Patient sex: M
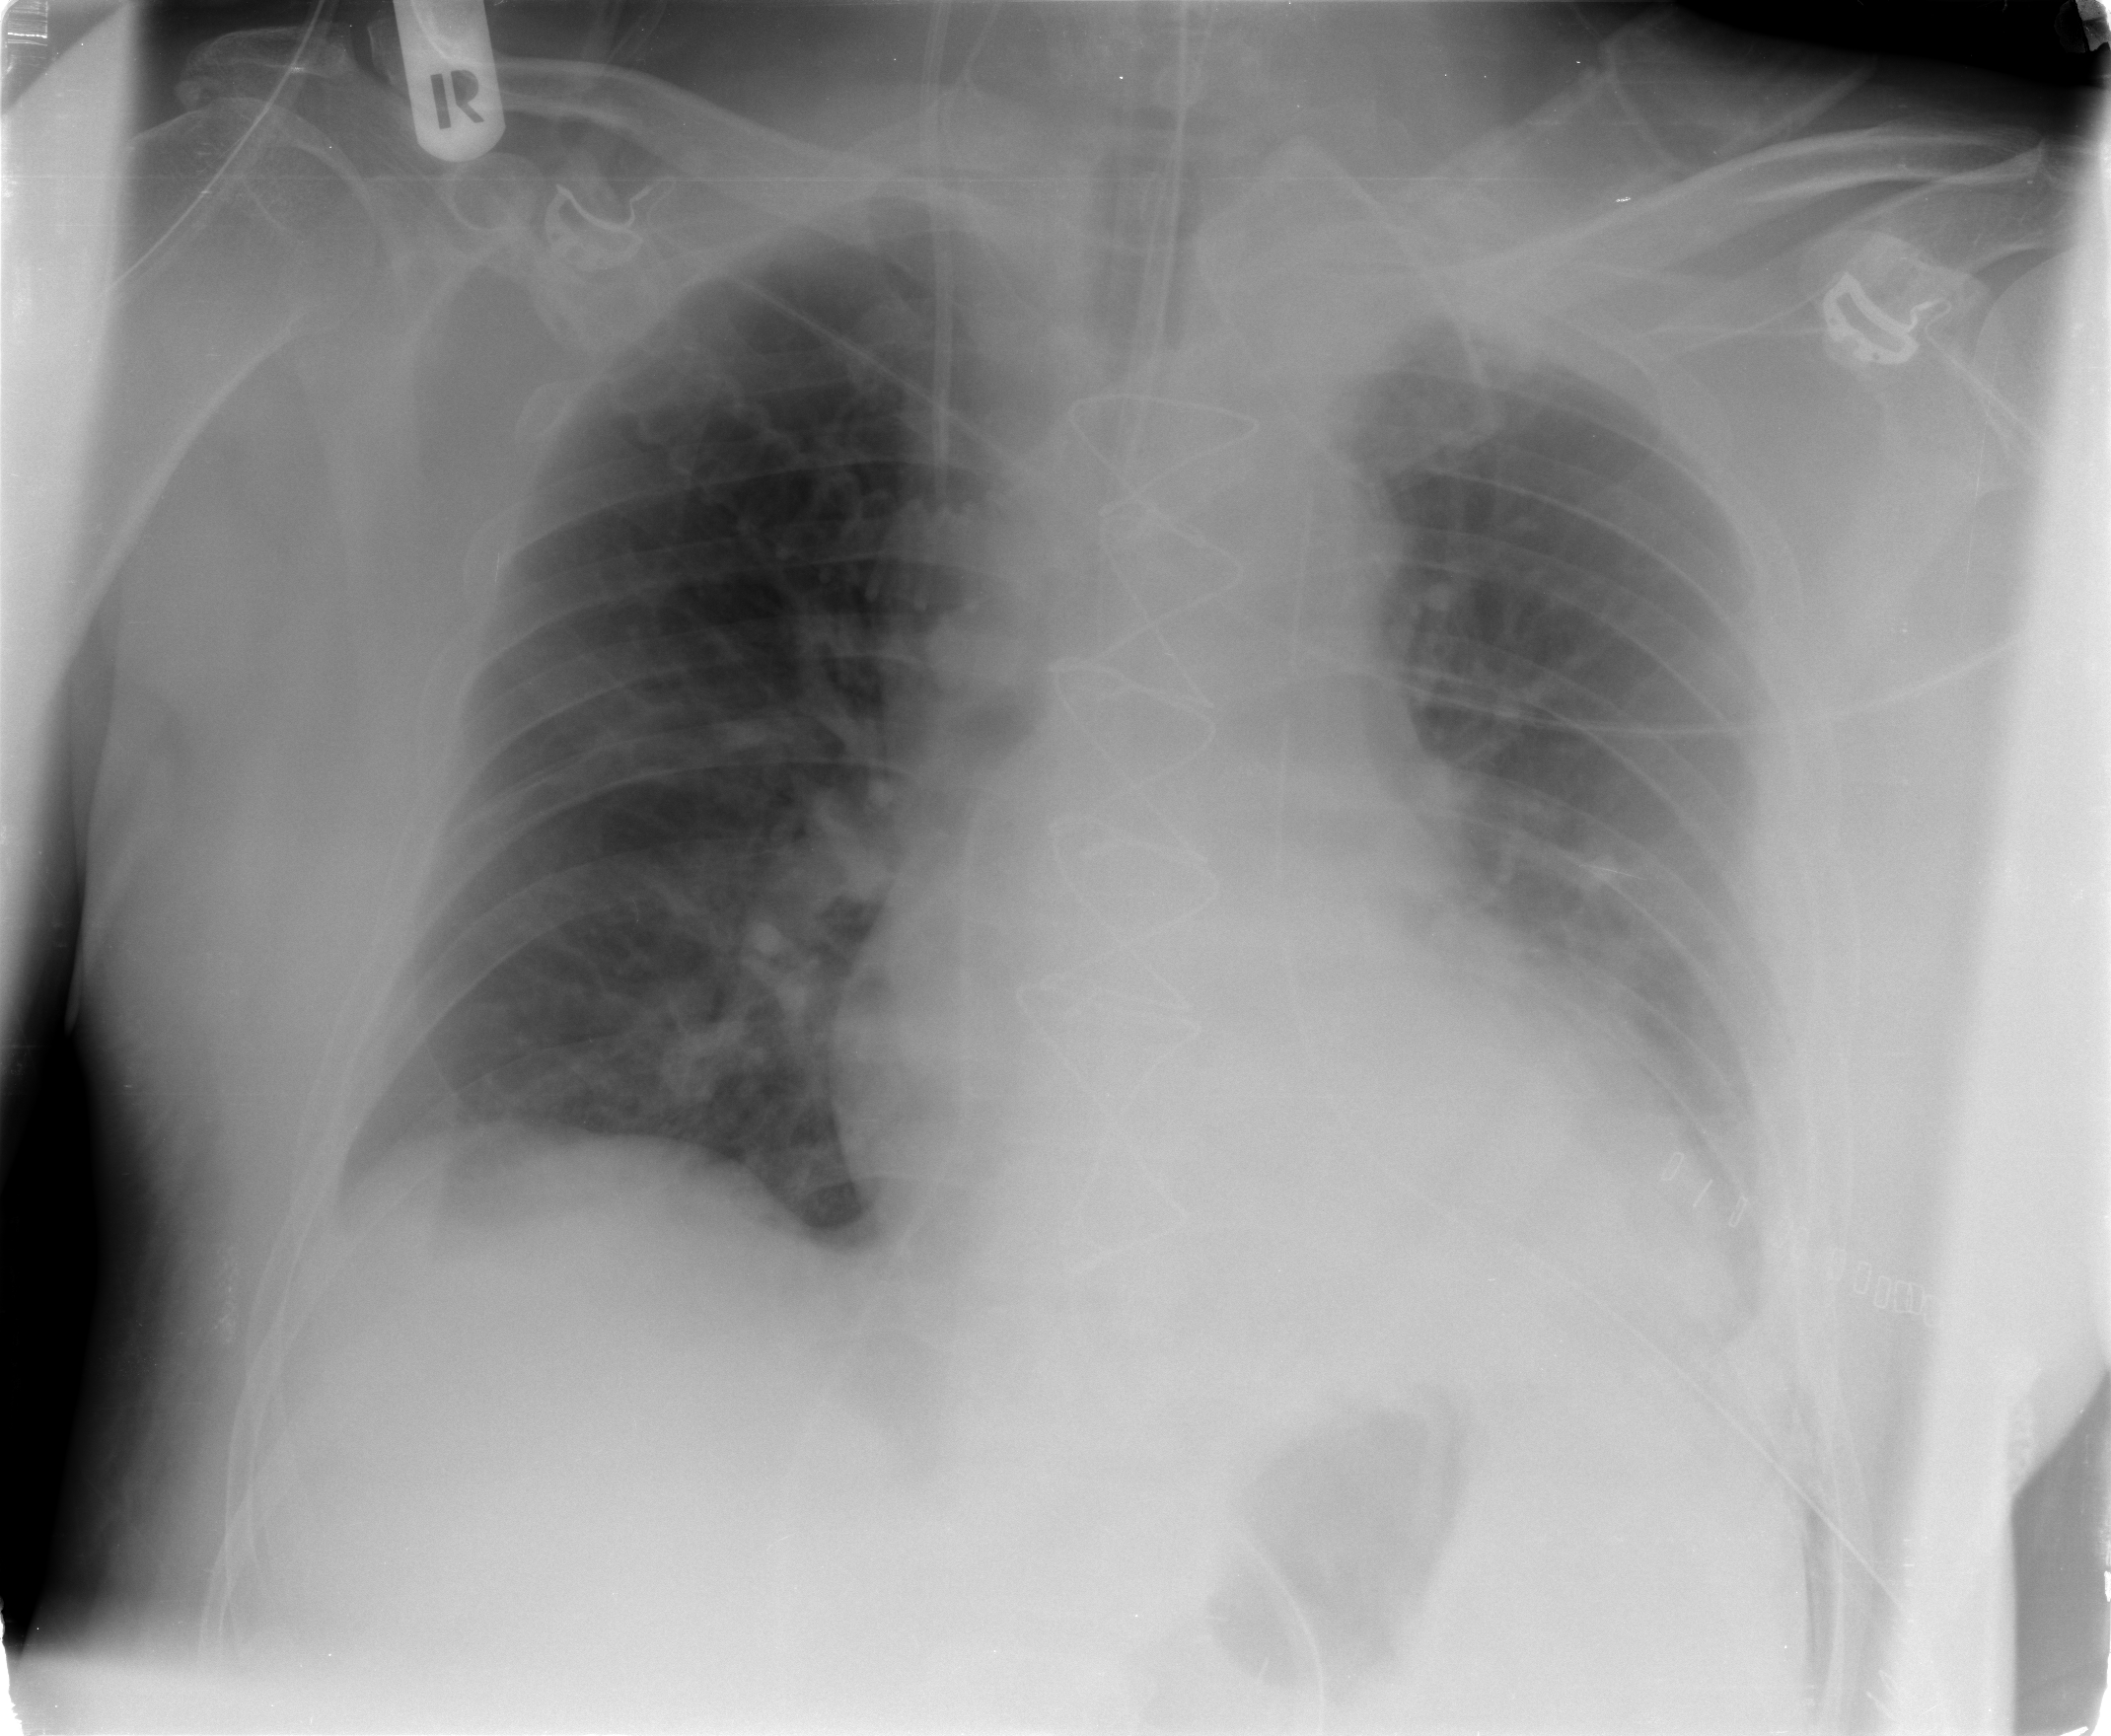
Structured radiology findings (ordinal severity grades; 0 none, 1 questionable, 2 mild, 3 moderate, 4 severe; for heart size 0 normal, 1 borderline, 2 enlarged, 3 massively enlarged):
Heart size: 2
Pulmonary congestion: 1
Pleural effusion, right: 1
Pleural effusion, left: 2
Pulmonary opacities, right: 0
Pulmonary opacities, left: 0
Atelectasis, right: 0
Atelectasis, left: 2